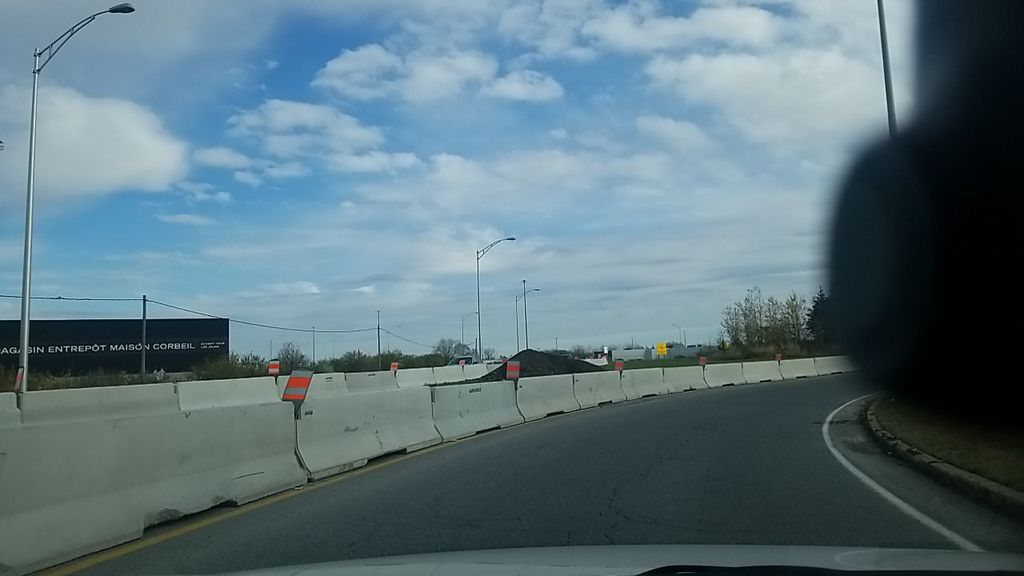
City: montreal